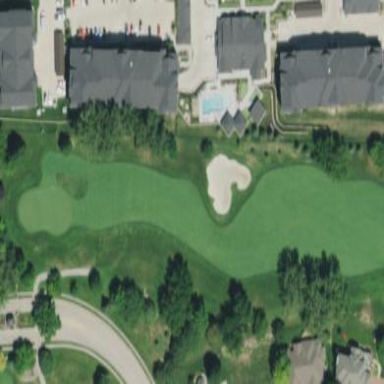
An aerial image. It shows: Grassy area designated as golf fairway.